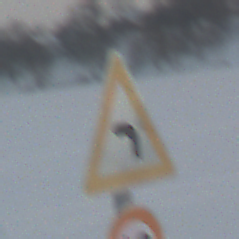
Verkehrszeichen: KurveLinks
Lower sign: Geschwindigkeit20
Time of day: SunriseSunset
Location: Outdoor (Nature)
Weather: PartlyCloudy
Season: NotSpecified
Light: Natural